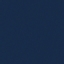
Land use / land cover class: SeaLake